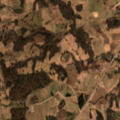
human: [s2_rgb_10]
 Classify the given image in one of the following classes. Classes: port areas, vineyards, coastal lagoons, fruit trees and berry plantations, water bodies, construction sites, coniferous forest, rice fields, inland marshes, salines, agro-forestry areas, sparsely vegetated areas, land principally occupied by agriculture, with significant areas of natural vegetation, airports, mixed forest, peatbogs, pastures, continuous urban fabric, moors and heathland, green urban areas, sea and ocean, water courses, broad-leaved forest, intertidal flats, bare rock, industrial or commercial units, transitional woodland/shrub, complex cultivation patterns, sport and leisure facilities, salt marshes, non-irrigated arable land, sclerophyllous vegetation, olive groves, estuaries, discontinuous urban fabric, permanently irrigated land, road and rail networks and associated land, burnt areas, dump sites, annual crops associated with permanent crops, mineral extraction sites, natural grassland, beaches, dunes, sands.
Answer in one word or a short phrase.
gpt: non-irrigated arable land, complex cultivation patterns, land principally occupied by agriculture, with significant areas of natural vegetation, broad-leaved forest, transitional woodland/shrub